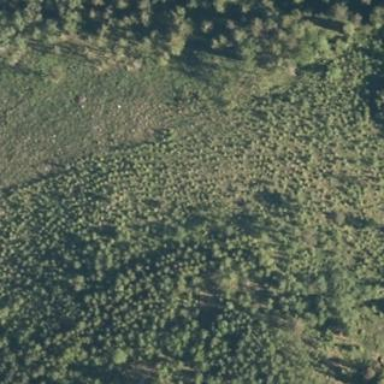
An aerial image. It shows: Scrub vegetation in area designated for logging.